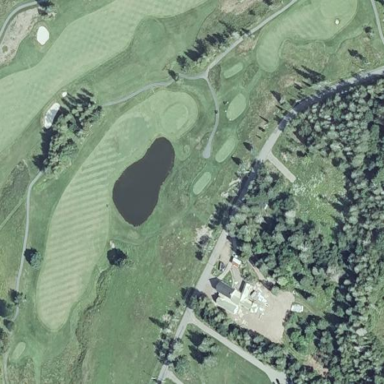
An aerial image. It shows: Area with grass used as rough in golf course.